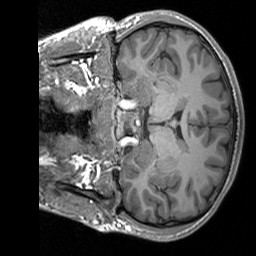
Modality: T1w
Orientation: coronal
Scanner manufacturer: siemens
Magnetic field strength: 3 T
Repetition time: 1.76 s
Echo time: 0.0022 s